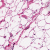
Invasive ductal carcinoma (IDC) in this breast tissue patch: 0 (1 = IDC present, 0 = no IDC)